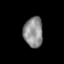
Tissue: skin
Cell type: Epithelial cells
Senescence score: 0.2699
Nuclear area (px): 572
Mean DAPI intensity: 140.869